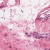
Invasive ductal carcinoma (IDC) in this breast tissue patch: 0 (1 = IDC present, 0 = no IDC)